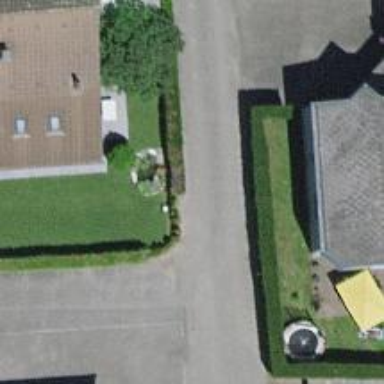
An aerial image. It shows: Asphalt road designated as living street.